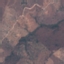
Land use / land cover class: HerbaceousVegetation